Question: I am trying to achieve a layout similar to the attached image. It looks fine and as how I want it when displayed in a browser, but when I test on a mobile/tablet device the spacing of the p tags ends up not correctly displayed- I assume this is due to me using hard coded widths in my span tags and the p tags taking up more than one line.
Is it possible to achieve the attached image layout in a responsive manner? If so how do I go about doing this?
I have tried using % and EM in place of px with similar results.

The HTML that I have written so far is:
'''
<h2>Lorem Ipsum </h2>
<p>
<span style="display:inline-block; width: 50px;"></span>
Lorem ipsum dolor sit amet, consectetur adipiscing elit. Curabitur ullamcorper volutpat.
</p>
<p>
<span style="display:inline-block; width: 100px;"></span>
Lorem ipsum dolor sit amet, consectetur adipiscing elit. Curabitur ullamcorper volutpat.
</p>
</br>
<h4>
<span style="display:inline-block; width: 200px;"></span>
or
</h4>
</br>
<p>
<span style="display:inline-block; width: 50px;"></span>
Lorem ipsum dolor sit amet, consectetur adipiscing elit. Curabitur ullamcorper volutpat
</p>
<p>
<span style="display:inline-block; width: 100px;"></span>
Lorem ipsum dolor sit amet, consectetur adipiscing elit. Curabitur ullamcorper volutpat.
</p>
</br>
<h2>
<span style="display:inline-block; width: 550px;"></span>
Lorem Ipsum
</h2>
<p>
<span style="display:inline-block; width: 600px;"></span>
Lorem ipsum dolor sit amet, consectetur adipiscing elit. ipsum dolor sit amet, consectetur adipiscing elit. Curabitur
</p>
<p>
<span style="display:inline-block; width: 663px;"></span>
Lorem Ipsum
</p>
<p>
<span style="display:inline-block; width: 650px;"></span>
Lorem ipsum dolor sit amet
</p>
'''
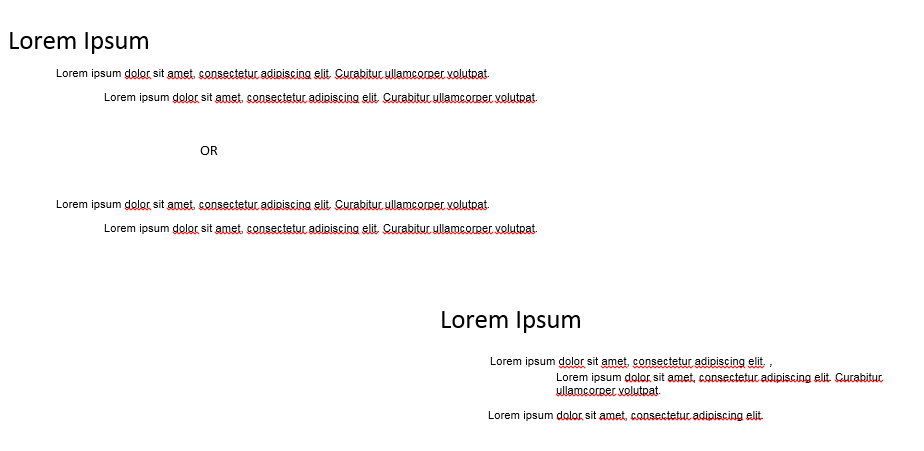
Answer: First of all, you better walk this way to achieve something similar to what you want:
'''
.indent-1 {
margin-left: 2.5%;
}
.indent-2 {
margin-left: 5%;
}
.indent-3 {
margin-left: 7.5%;
}
.indent-4 {
margin-left: 10%;
}
.indent-5 {
margin-left: 12.5%;
}
.indent-6 {
margin-left: 15%;
}
.indent-7 {
margin-left: 17.5%;
}
.indent-8 {
margin-left: 20%;
}
.indent-9 {
margin-left: 22.5%;
}
'''
'''
<h2>Lorem Ipsum </h2>
<p class="indent-1">Lorem ipsum dolor sit amet, consectetur adipiscing elit. Curabitur ullamcorper volutpat.</p>
<p class="indent-2">Lorem ipsum dolor sit amet, consectetur adipiscing elit. Curabitur ullamcorper volutpat.</p>
<h4 class="indent-3">or</h4>
<p class="indent-4">Lorem ipsum dolor sit amet, consectetur adipiscing elit. Curabitur ullamcorper volutpat</p>
<p class="indent-5">Lorem ipsum dolor sit amet, consectetur adipiscing elit. Curabitur ullamcorper volutpat.</p>
<h2 class="indent-6">Lorem Ipsum</h2>
<p class="indent-7">Lorem ipsum dolor sit amet, consectetur adipiscing elit. ipsum dolor sit amet, consectetur adipiscing elit. Curabitur</p>
<p class="indent-8">Lorem Ipsum</p>
<p class="indent-9">Lorem ipsum dolor sit amet</p>
'''
CodePen using LESS: <URL>
JSFiddle using CSS: <URL>
If you need to make sure your paragraphs do not wrap, just add
'''
p { white-space: nowrap; }
'''
to your CSS. This way your paragraphs will always stay in one line, but lines that do not fit the screen width will cause the browser to show (or make available at least) a horizontal scrollbar, which in almost all cases you will want to avoid. The only other option on "too-long" paragraphs is to either shorten the text, or to use a smaller font.